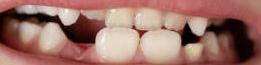
Condition: hypodontia